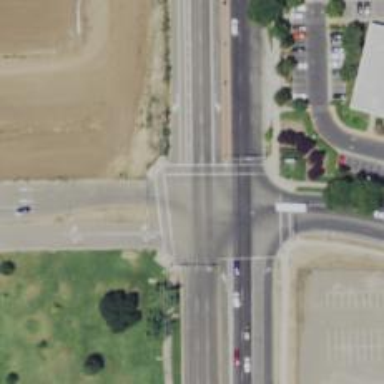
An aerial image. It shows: Tertiary road with asphalt surface.